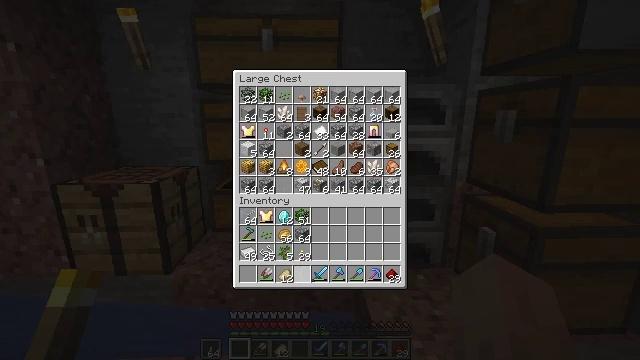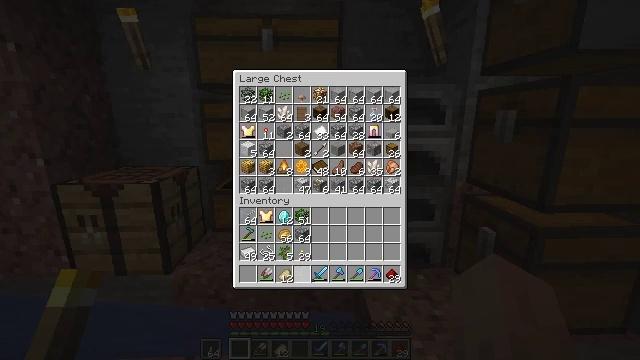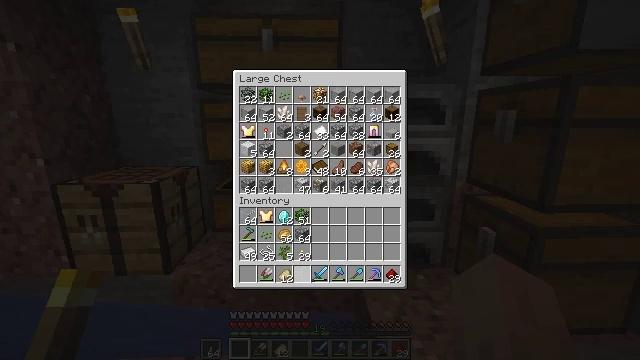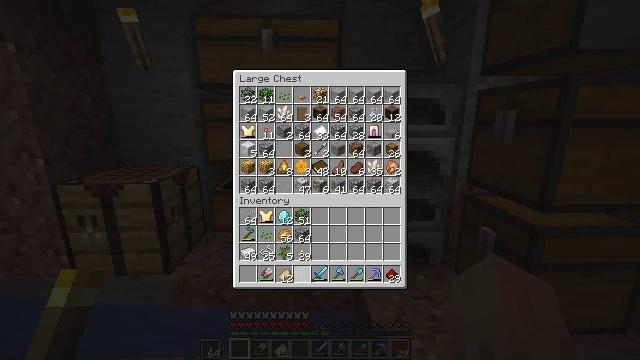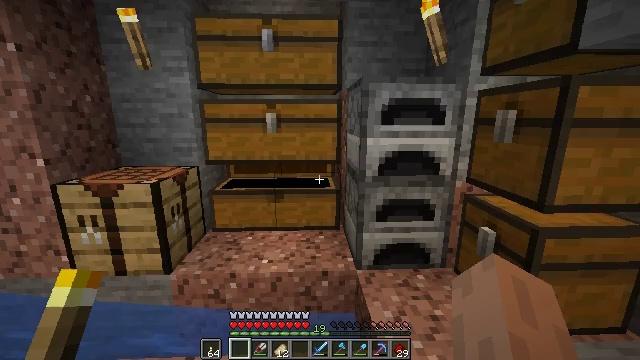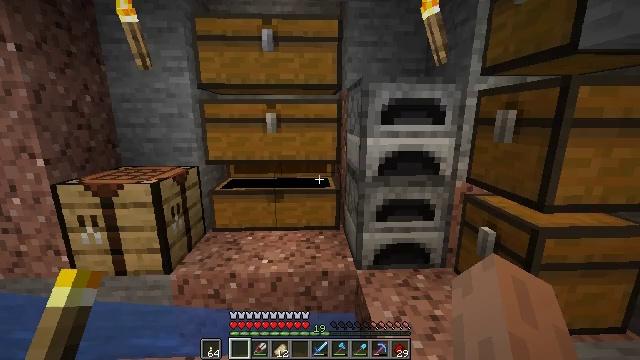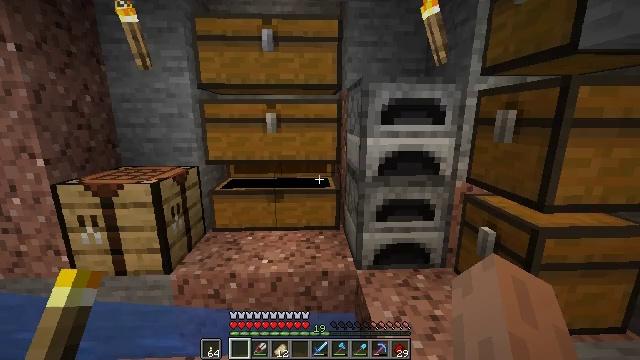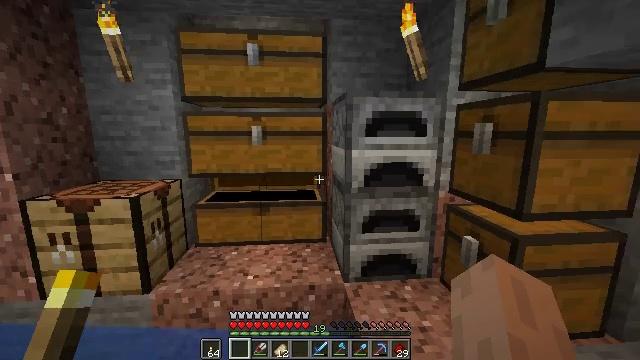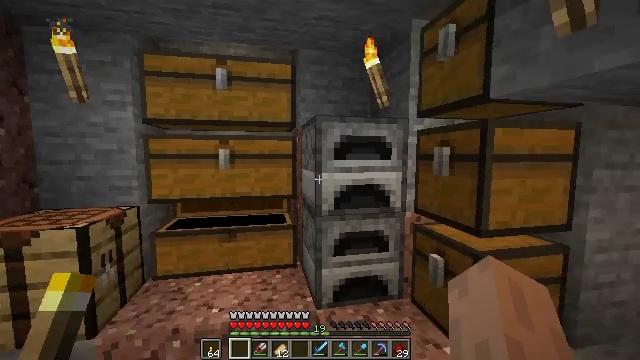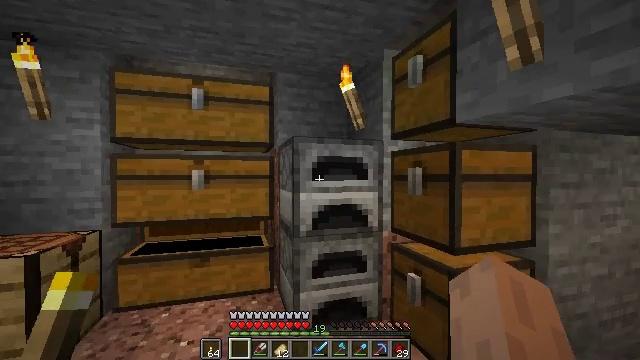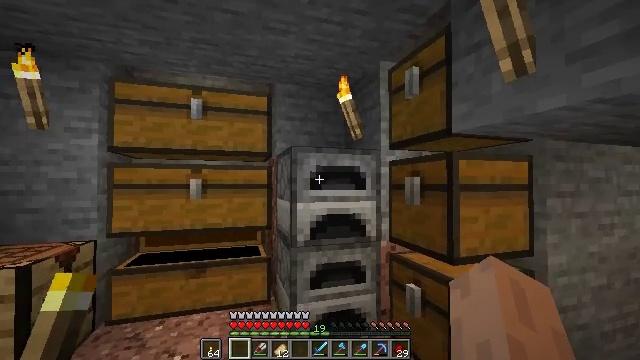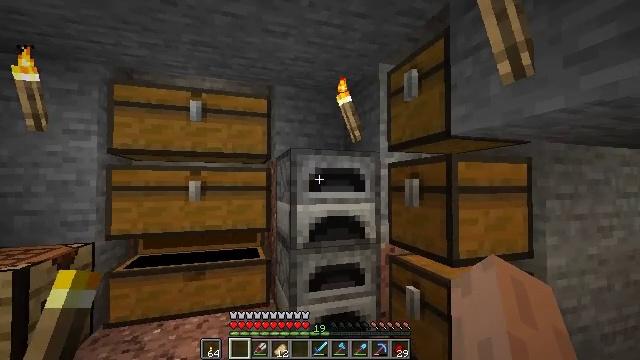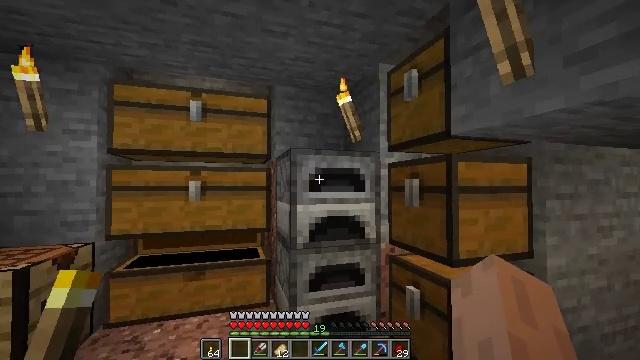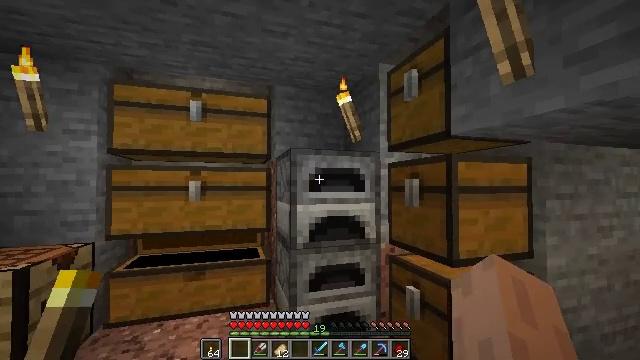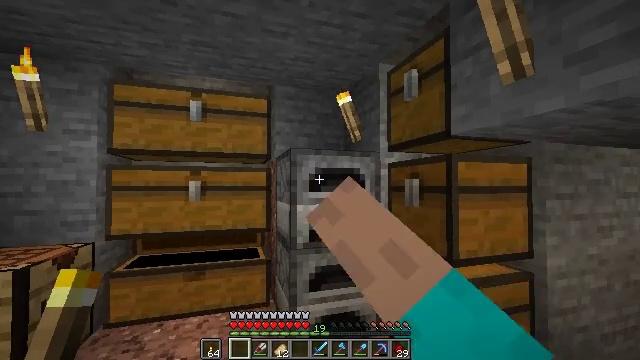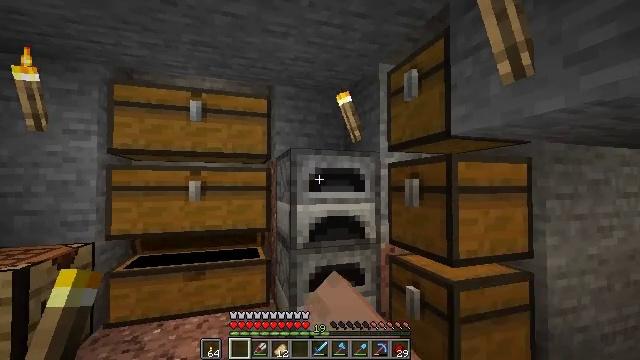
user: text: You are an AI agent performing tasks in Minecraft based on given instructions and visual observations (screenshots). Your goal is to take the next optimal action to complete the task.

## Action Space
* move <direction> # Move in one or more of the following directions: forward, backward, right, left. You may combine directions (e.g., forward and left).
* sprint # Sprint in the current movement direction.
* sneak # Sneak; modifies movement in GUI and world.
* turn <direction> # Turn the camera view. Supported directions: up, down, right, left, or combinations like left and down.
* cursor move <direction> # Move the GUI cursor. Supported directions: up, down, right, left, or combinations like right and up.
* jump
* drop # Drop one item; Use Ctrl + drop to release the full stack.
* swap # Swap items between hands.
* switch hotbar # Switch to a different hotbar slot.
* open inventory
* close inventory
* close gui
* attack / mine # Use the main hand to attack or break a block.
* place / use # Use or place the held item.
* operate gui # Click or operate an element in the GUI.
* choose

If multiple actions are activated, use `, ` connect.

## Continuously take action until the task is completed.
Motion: motion action
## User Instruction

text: Smelt sand for glass using a furnace.
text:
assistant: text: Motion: no_op
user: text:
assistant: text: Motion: no_op
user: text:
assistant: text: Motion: no_op
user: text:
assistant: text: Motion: no_op
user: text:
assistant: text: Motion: close gui
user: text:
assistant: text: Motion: no_op
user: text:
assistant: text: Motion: turn right and up
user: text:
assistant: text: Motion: turn right and up
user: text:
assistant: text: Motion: turn right and up
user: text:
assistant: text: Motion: turn up
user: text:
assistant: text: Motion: no_op
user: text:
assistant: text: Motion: no_op
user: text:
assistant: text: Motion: use / place
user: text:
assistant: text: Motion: use / place
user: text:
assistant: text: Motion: use / place
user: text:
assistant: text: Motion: use / place
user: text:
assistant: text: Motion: no_op
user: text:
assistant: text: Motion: open gui
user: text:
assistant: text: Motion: no_op
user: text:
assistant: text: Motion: no_op
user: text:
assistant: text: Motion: no_op
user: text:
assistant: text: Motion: no_op
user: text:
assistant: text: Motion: no_op
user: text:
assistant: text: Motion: no_op
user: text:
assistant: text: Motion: no_op
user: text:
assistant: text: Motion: no_op
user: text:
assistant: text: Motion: sneak
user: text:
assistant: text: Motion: sneak
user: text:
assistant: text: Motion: sneak, cursor move down
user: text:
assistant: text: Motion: sneak, cursor move down